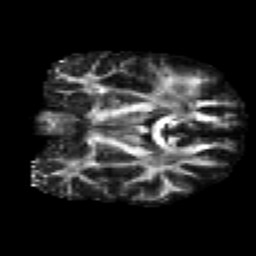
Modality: FA
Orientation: coronal
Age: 22
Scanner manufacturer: siemens
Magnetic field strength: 3 T
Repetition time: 2.2 s
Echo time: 0.084 s